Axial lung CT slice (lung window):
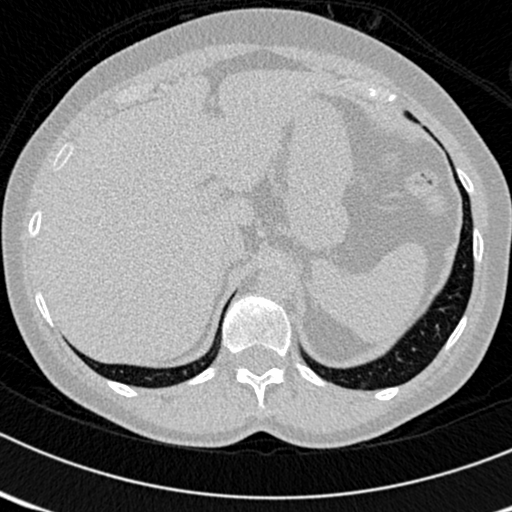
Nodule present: no